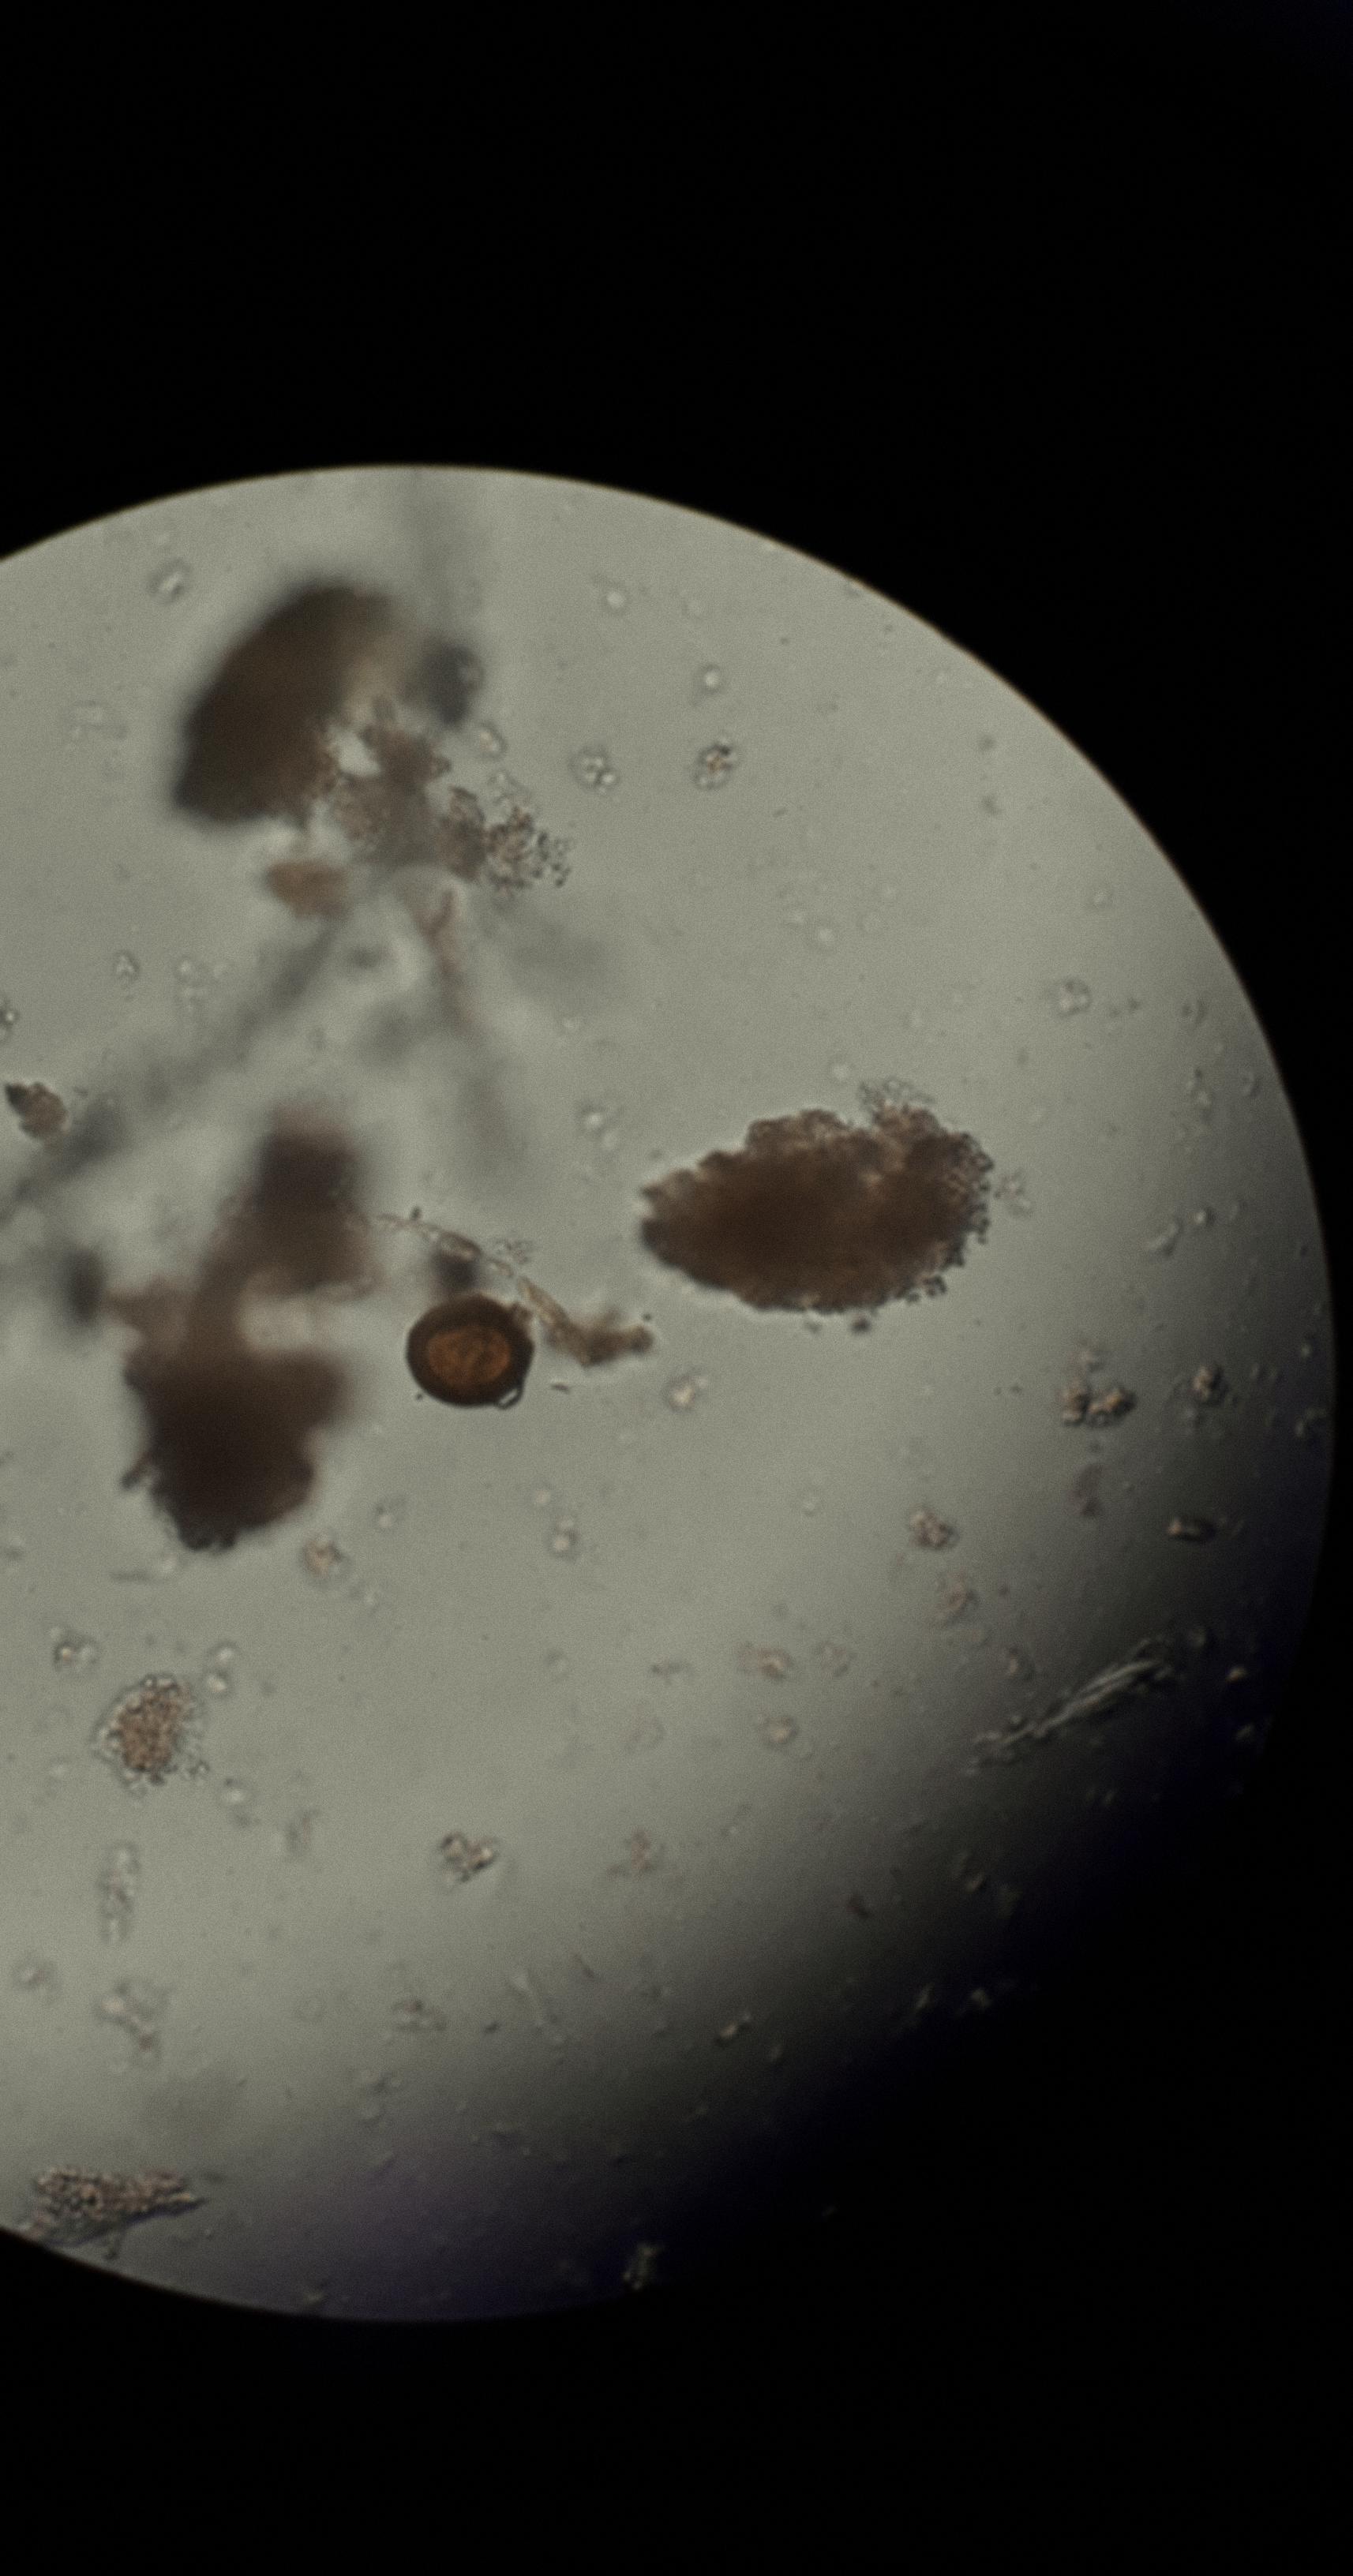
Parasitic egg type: Taenia spp. egg